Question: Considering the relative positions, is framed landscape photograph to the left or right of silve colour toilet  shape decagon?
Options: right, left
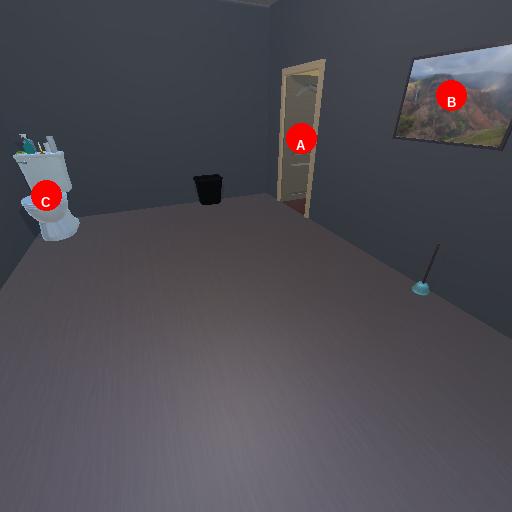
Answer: right